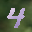
Label: 4